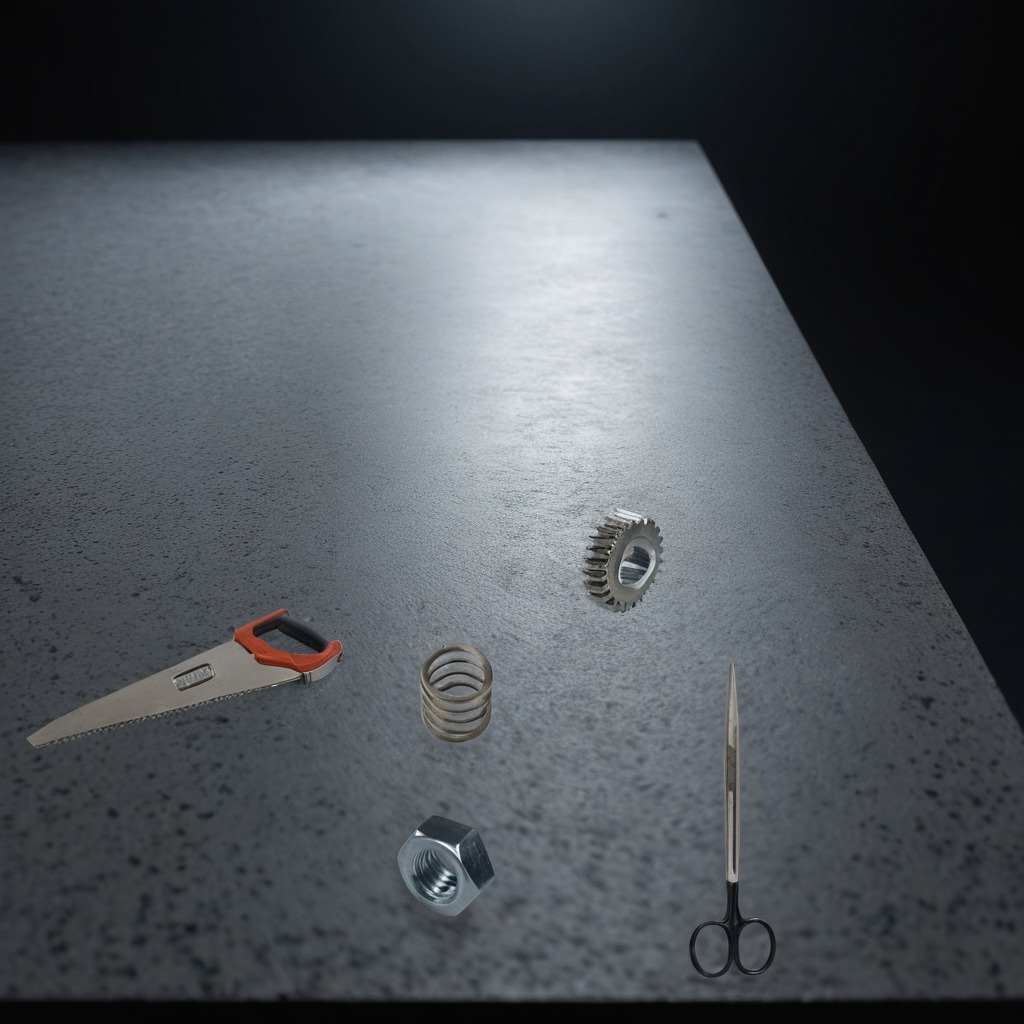
A steel gear with teeth, a coiled metal spring, a handheld metal saw, a metal nut, and a pair of scissors are lying on the clean granite table inside a workshop at night.